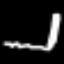
Label: pencil